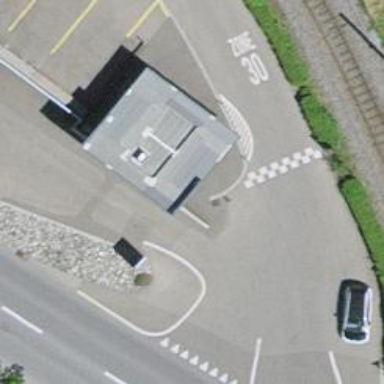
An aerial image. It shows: Charging station.